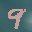
Label: 9